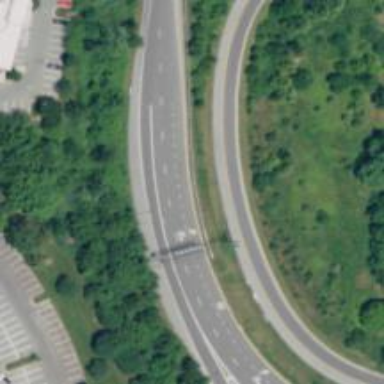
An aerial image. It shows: Trunk link highway.